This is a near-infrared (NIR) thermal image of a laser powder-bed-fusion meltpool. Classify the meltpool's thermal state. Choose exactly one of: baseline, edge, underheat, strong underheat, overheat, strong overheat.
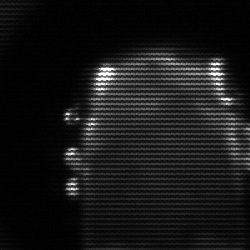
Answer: baseline